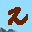
Label: 2